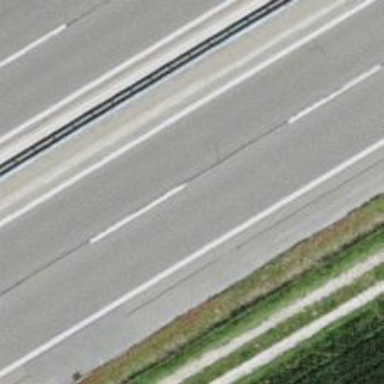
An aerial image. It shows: Asphalt motorway.